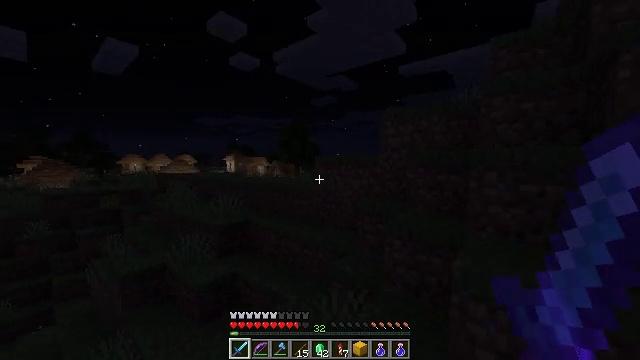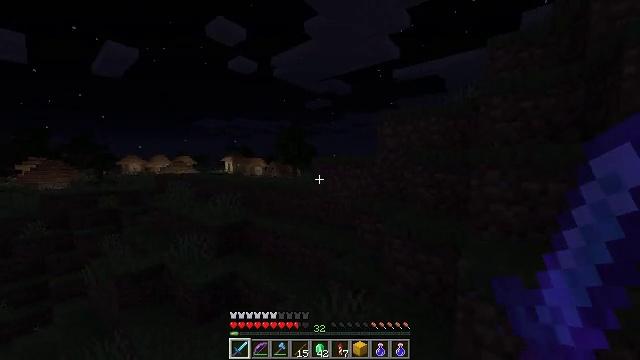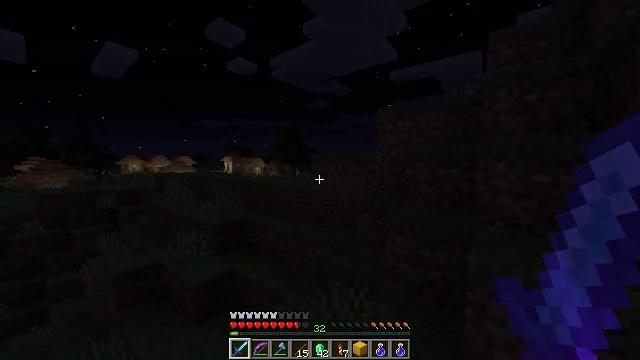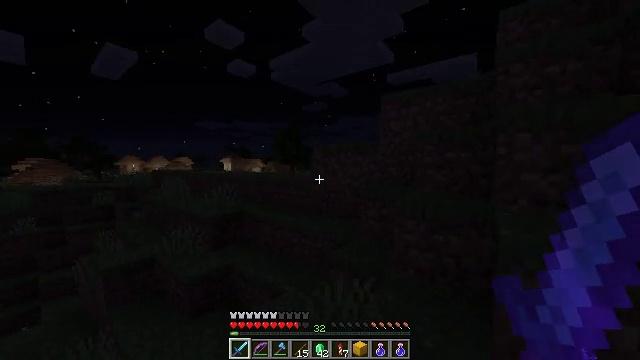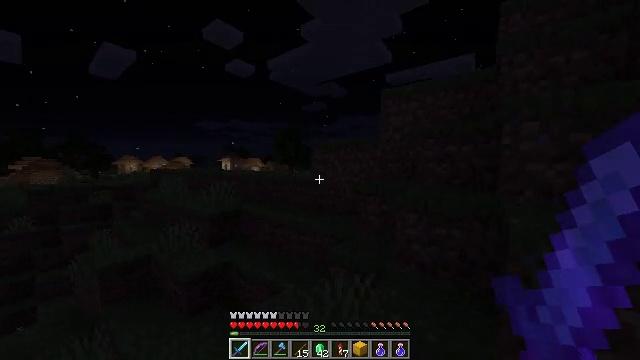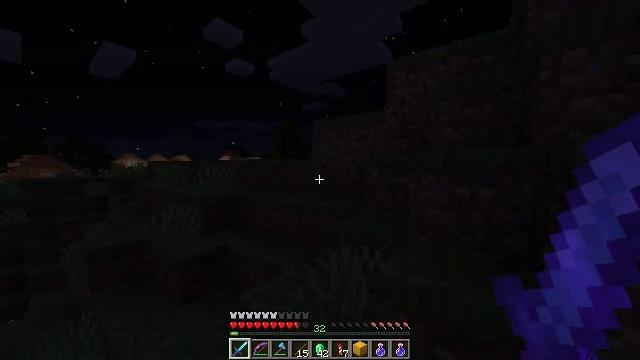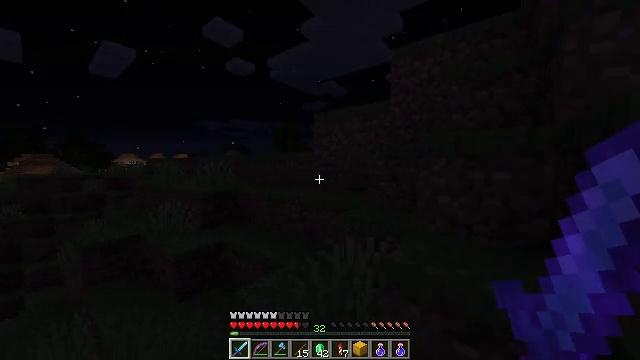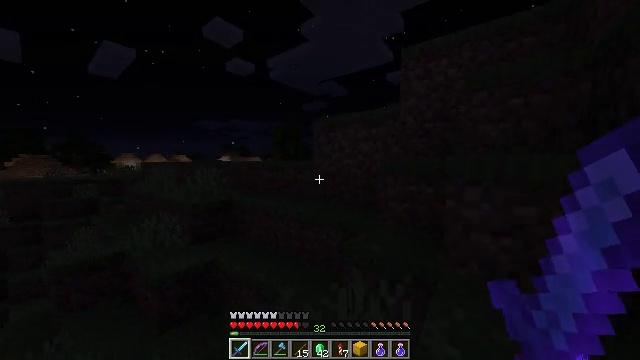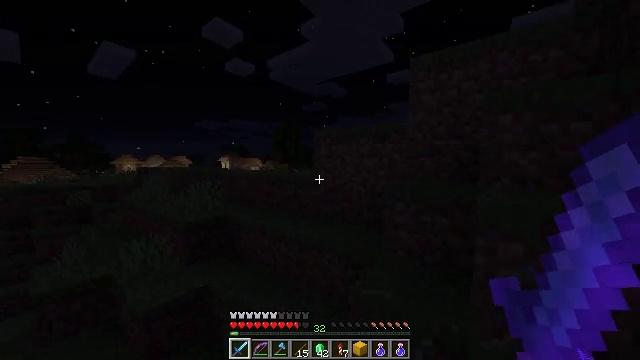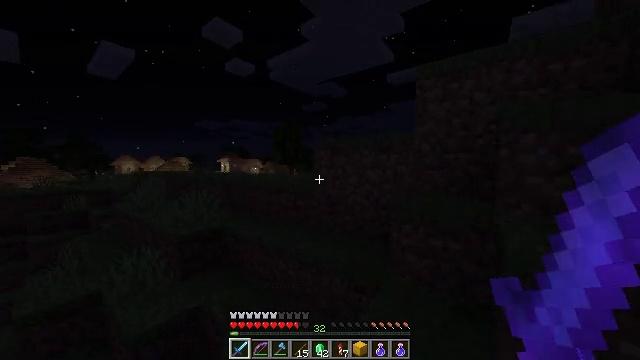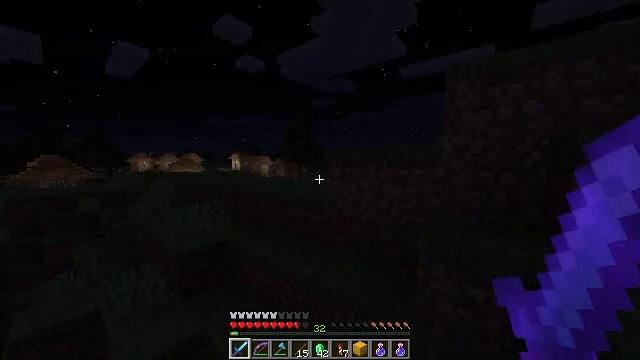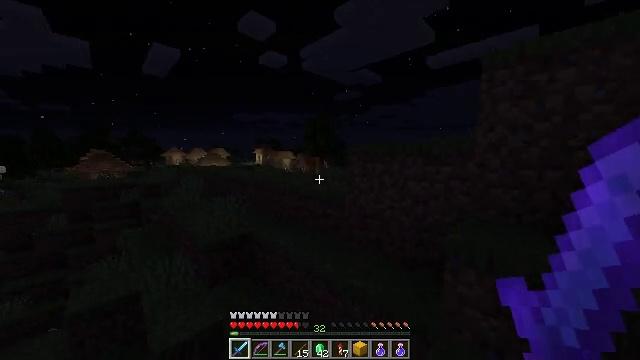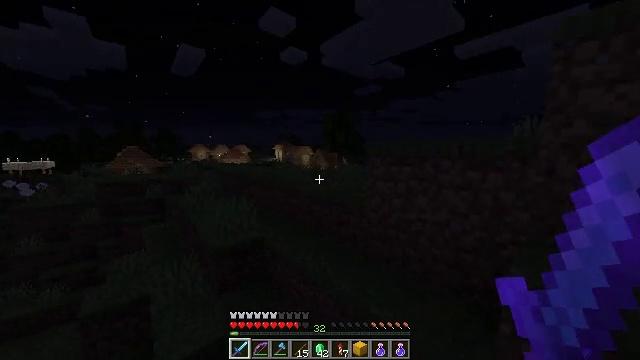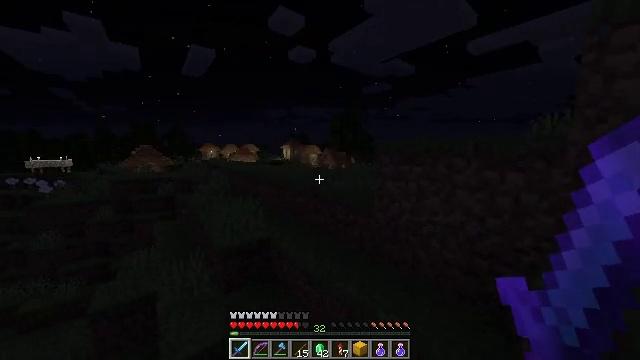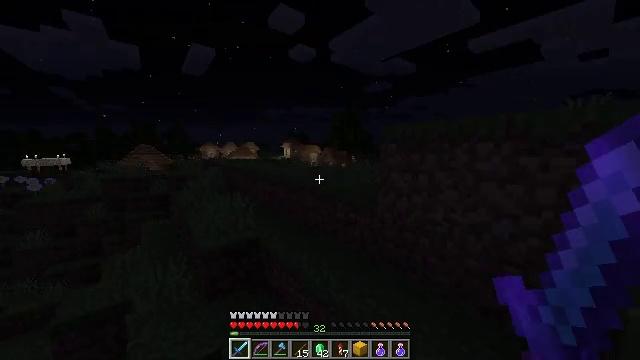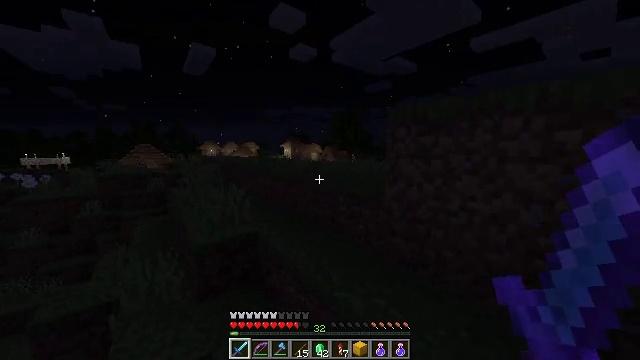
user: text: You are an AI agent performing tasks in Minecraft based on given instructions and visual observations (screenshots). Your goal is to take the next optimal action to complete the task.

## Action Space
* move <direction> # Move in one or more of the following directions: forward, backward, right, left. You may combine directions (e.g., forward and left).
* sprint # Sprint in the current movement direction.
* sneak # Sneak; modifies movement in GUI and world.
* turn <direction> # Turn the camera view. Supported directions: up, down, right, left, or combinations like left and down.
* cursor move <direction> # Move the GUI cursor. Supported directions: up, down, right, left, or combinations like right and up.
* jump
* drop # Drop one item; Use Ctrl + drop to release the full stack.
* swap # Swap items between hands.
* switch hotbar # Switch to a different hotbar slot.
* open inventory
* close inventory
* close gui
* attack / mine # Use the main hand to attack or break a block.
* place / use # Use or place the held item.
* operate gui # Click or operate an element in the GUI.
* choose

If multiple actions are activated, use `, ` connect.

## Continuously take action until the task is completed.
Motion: motion action
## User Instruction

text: Remove the tall grass to clear the area.
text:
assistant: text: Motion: move forward, sprint, jump
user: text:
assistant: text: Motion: move forward, sprint, jump
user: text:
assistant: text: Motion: move forward, sprint, jump
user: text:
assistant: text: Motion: move forward, sprint, jump
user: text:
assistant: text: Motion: move forward, sprint, jump
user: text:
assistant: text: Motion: move forward, sprint, jump
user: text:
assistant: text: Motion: move forward, sprint, jump
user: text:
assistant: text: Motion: move forward, sprint, jump
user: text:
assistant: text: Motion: move forward, jump
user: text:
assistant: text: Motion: move forward, turn left and down, jump
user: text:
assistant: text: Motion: move forward, turn left and down, jump
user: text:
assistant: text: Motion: move forward, turn left and down, jump
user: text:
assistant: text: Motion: move forward, turn left, jump
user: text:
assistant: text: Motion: move forward, jump
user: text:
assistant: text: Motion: move forward, jump
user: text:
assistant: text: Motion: move forward, jump
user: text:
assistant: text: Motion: move forward, jump
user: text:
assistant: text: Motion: move forward, jump
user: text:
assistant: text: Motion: move forward, jump
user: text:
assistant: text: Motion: move forward, jump
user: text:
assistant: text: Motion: move forward, jump
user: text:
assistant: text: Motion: move forward, turn left, jump
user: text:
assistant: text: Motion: move forward, turn left, jump
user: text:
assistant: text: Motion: move forward, jump
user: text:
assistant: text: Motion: move forward, jump
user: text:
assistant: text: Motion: move forward, jump
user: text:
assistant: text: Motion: move forward, jump, switch to hotbar 3
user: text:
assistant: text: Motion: move forward, jump, switch to hotbar 3
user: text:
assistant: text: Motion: move forward, jump, switch to hotbar 3
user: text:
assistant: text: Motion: move forward, jump, switch to hotbar 3